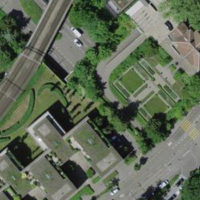
EUNIS habitat code: 57
Species observed at this site:
Ilex aquifolium